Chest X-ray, PA view. Patient: 52 years old, sex M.
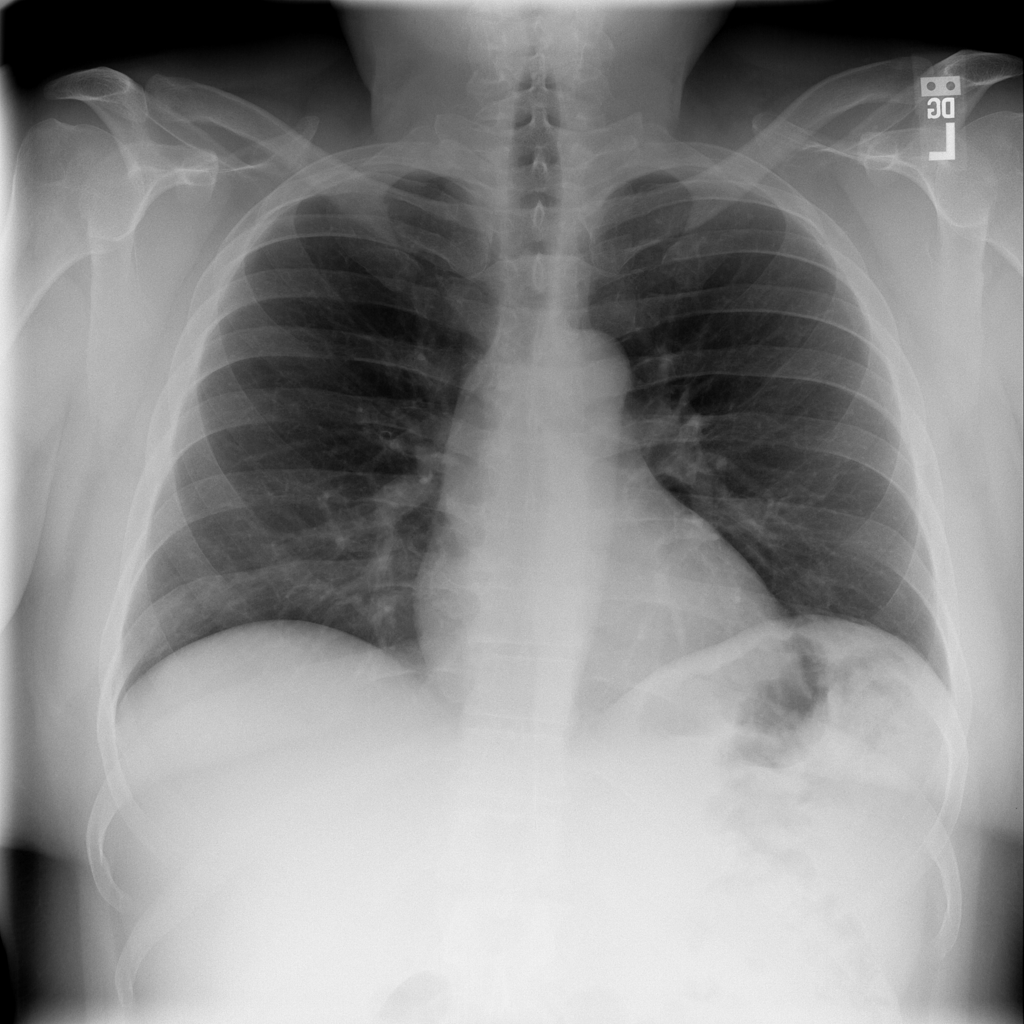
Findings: No Finding